Question: I get a problem when I export my model from Maya to JSON threeJS
A lot of vertices look to be in a wrong position :

You can download
- the model obj here : <URL>
When I export the options are : uv face vertex normale
I don't think it come from my code because it work perfectly with suzanne.js etc.. but here is it :
'''
loader = new THREE.JSONLoader()
loader.load( "./3d/130227_kyaryTRI_001.js", @createScene )
return
createScene:( geometry ) =>
geometry.computeCentroids()
geometry.computeFaceNormals()
geometry.computeVertexNormals()
geometry.computeMorphNormals()
geometry.computeTangents()
# Lambert
material = new THREE.MeshLambertMaterial(
map:THREE.ImageUtils.loadTexture( "./3d/Text_Kyary001.png" )
)
mesh = new THREE.Mesh( geometry, material )
mesh.scale.set(6, 6, 6)
@scene.add( mesh )
# Phong
material = new THREE.MeshPhongMaterial({color:0x00FF00})
mesh = new THREE.Mesh( geometry, material )
mesh.scale.set(6, 6, 6)
mesh.position.set(-300,-0,0)
@scene.add( mesh )
# Normal
material = new THREE.MeshNormalMaterial()
mesh = new THREE.Mesh( geometry, material )
mesh.scale.set(6, 6, 6)
mesh.position.set(-0,-240,0)
@scene.add( mesh )
# Wireframe
material = new THREE.MeshBasicMaterial({wireframe:true, color:0})
mesh = new THREE.Mesh( geometry, material )
mesh.scale.set(6, 6, 6)
mesh.position.set(0,240,0)
@scene.add( mesh )
return
'''
I use threejs version 56
I use maya 2013 64bits, also try on maya 2012
Thanks by advance for any help.
EDIT : the .OBJ work as expected ( Load with the OBJLoader from threejs )
EDIT2 : the bug was coming from the exporter script with the new maya version, they fix it.
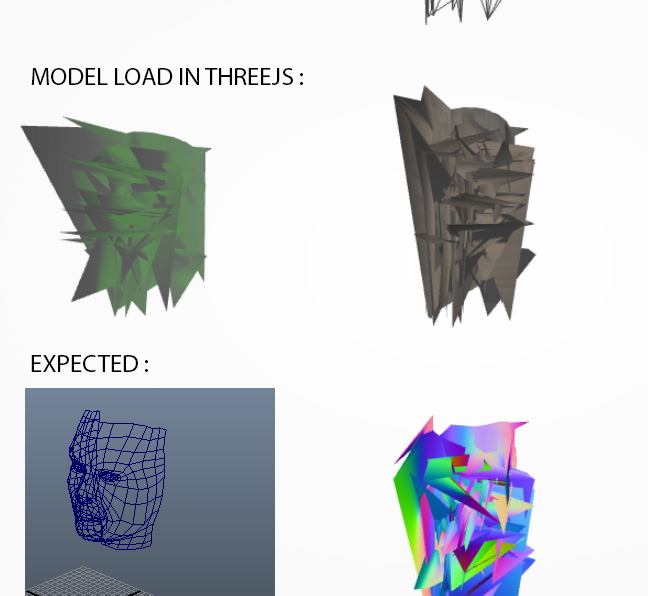
Answer: I suggest using the Maya to THREE exporter that comes with the THREE.js source code. It exports directly to the .JS format without an intermediate step. If you download the repository from GitHub you can find the exporter files in utils/exporters/maya.
The exporter that you would find in the THREE.js official repository only supports static models. I have created an updated version that also supports exporting rigged and animated models. We have a pull request to integrate the updated exporter with the THREE trunk, but if you want to get the new and improved exporter immediately you can get it from this repository: <URL>.
Hope this helps.